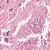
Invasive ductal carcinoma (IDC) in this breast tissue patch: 1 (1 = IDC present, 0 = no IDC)